Question: I have a page for registration where i am saving details of users.
Page is working fine data is shaving but 'full email address' is not showing in table of '@email' column.
if i am saving 'cozm02011@gmail.com' it is showing only 'cozm02011' in table.

'''
protected void ceratenewuser_Click(object sender, EventArgs e)
{
String ConnString = ConfigurationManager.ConnectionStrings["ConnectionString"].ConnectionString;
SqlConnection con = new SqlConnection(ConnString);
SqlCommand cmd = new SqlCommand();
cmd.CommandType = CommandType.StoredProcedure;
cmd.CommandText = "User_pro";
cmd.Parameters.AddWithValue("@UserName", TextBox1.Text.Trim());
cmd.Parameters.AddWithValue("@Password", TextBox2.Text.Trim());
cmd.Parameters.AddWithValue("@Email", TextBox3.Text.Trim());
cmd.Parameters.AddWithValue("@LastSeen", DateTime.Now);
cmd.Parameters.AddWithValue("@CreatedDate", DateTime.Now);
cmd.Connection = con;
try
{
con.Open();
cmd.ExecuteNonQuery();
Label2.Text = "User Created successfully";
TextBox1.Text = ""; TextBox2.Text = ""; TextBox3.Text = ""; TextBox4 .Text = "";
}
catch (Exception ex)
{
throw ex;
}
finally
{
con.Close();
con.Dispose();
}
this.GridView1.DataBind();
}
'''
'''
ALTER PROCEDURE dbo.User_pro
@UserName varchar(20),
@Password varchar(20),
@Email varchar(50),
@LastSeen datetime,
@CreatedDate datetime
AS
INSERT INTO User_tbl (UserName, Password, Email, LastSeen, CreatedDate)
VALUES (@UserName, @Password, @Email, @LastSeen, @CreatedDate)
RETURN
'''
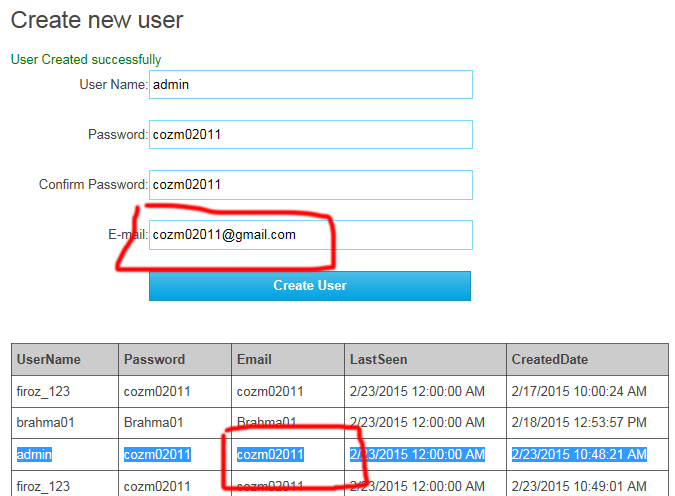
Answer: You are binding the "" field to the E-mail column
'''
cmd.Parameters.AddWithValue("@Email", TextBox3.Text.Trim());
'''
TextBox3 is used for "Confirm password" field.